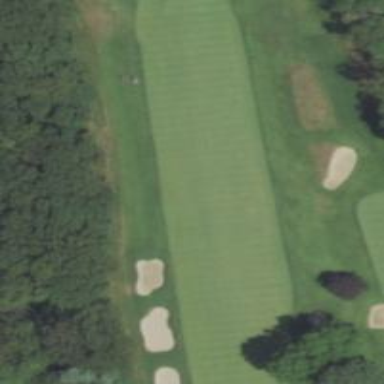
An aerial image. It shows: Golf hole.